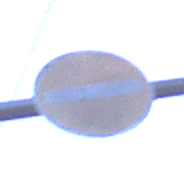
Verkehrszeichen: VerbotDerEinfahrt
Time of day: SunriseSunset
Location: Outdoor (Nature)
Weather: Clear
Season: NotSpecified
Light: Natural